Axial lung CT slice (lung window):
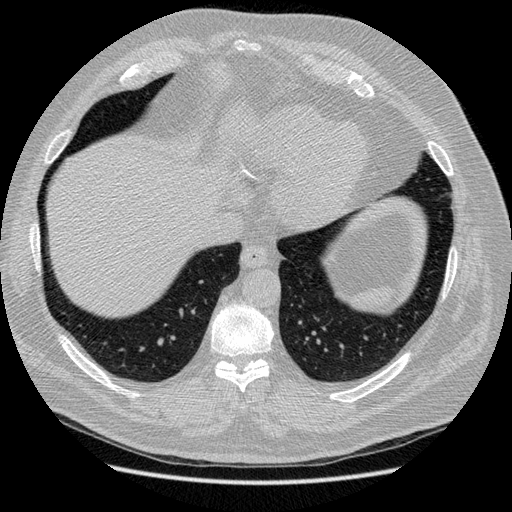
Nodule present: no